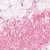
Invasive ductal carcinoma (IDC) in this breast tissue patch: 0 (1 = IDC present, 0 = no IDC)